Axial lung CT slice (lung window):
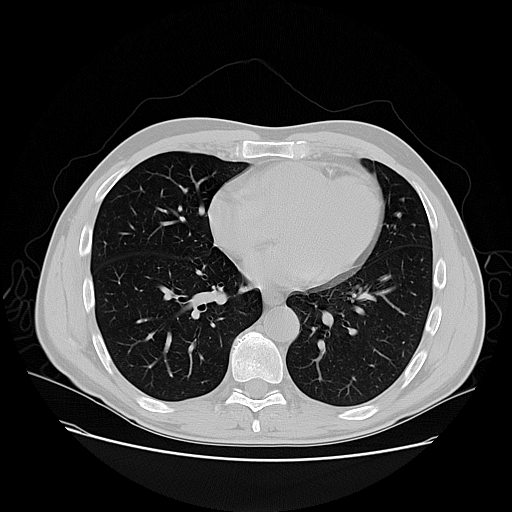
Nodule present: no